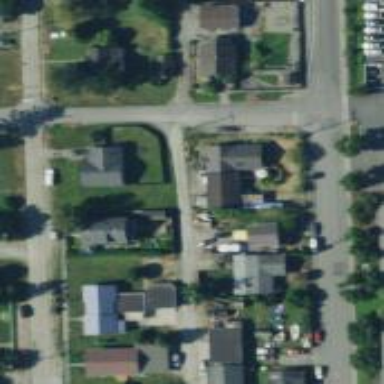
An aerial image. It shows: Alleyway designated as service road.